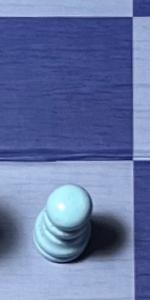
Label: Pawn_White